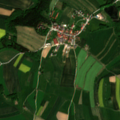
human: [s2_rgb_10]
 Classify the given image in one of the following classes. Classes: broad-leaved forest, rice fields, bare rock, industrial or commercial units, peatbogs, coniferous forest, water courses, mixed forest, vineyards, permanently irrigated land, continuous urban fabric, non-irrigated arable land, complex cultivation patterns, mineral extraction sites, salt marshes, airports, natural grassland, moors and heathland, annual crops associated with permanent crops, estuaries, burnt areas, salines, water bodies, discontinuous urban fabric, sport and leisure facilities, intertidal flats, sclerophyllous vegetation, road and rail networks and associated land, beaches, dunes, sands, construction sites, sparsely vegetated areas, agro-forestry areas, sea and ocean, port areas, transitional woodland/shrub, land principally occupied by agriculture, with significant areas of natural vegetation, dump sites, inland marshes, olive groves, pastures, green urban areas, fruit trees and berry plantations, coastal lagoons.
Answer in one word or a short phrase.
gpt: non-irrigated arable land, complex cultivation patterns, land principally occupied by agriculture, with significant areas of natural vegetation, mixed forest